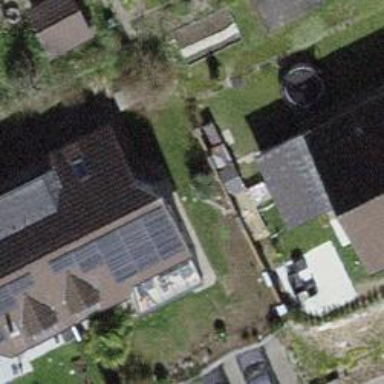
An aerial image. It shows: Solar power generator using photovoltaic method with solar photovoltaic panel types.